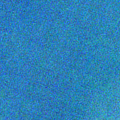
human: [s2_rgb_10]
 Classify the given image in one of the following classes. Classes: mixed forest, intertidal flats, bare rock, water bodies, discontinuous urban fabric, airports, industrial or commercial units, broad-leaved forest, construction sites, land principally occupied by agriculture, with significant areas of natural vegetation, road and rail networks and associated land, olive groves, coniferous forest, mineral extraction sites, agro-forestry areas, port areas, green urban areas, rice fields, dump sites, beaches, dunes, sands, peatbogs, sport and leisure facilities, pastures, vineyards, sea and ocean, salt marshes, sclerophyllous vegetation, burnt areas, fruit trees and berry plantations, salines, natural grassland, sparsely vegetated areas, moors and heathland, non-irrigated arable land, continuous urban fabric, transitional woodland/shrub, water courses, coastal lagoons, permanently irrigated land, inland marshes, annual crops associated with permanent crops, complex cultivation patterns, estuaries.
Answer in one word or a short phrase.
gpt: sea and ocean